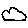
Label: cloud